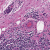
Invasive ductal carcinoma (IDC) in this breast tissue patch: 0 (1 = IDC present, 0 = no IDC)